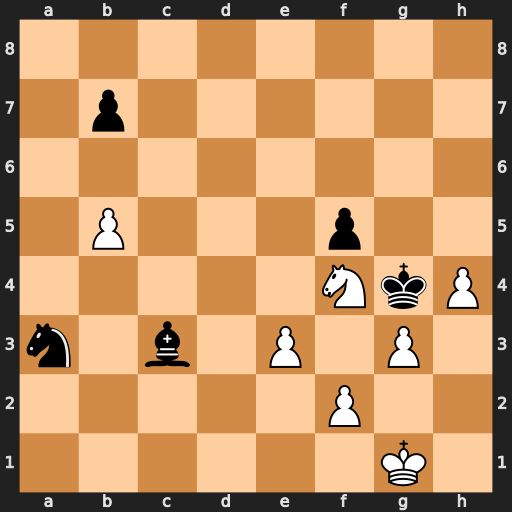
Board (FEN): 8/1p6/8/1P3p2/5NkP/n1b1P1P1/5P2/6K1
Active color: w
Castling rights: -
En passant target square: -
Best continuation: Kg2 b6 f3#